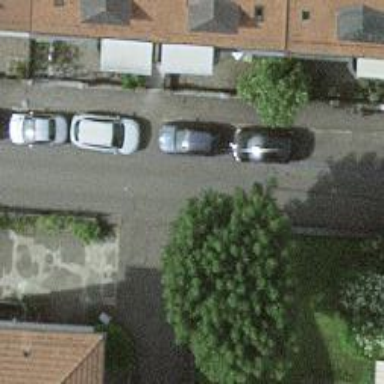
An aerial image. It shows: Residential road with asphalt surface and separate sidewalk.